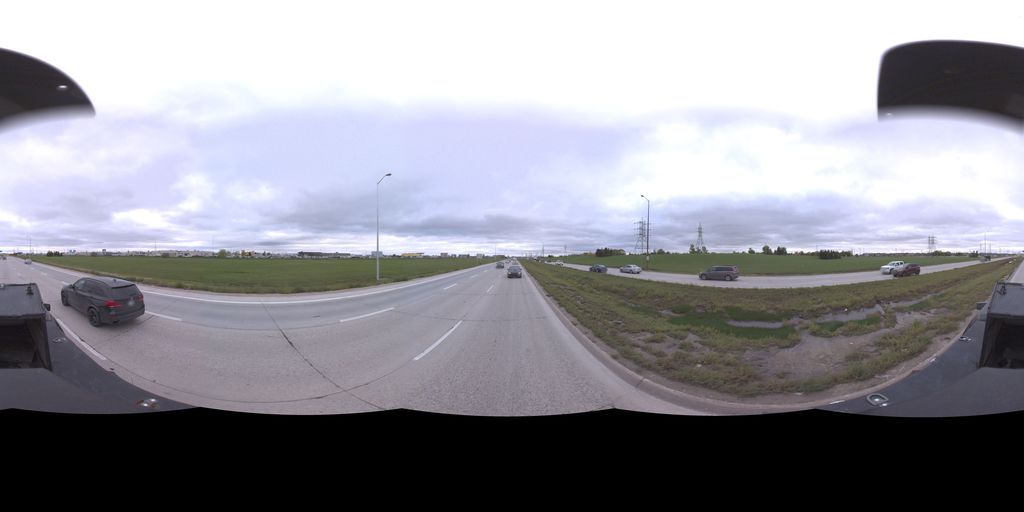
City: winnipeg